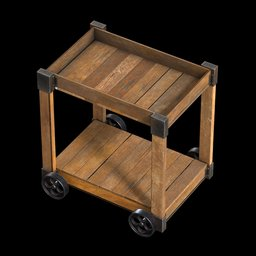
Label: furniture